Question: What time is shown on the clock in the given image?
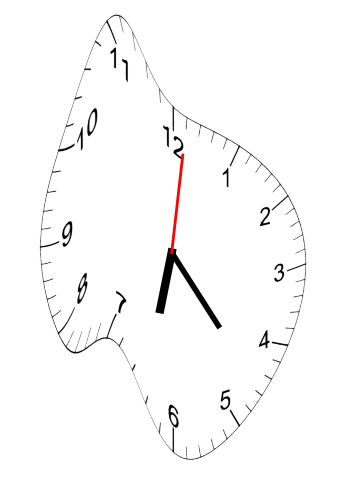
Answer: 06:23:01